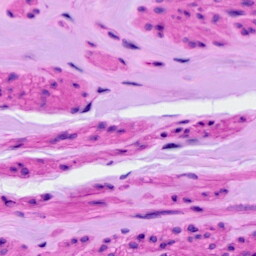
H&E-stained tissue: Ovarian